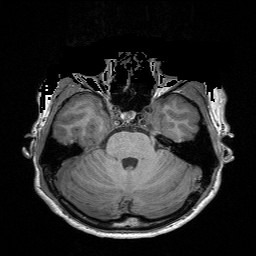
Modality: T1w
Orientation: coronal